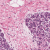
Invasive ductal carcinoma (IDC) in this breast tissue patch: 0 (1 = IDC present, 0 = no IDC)